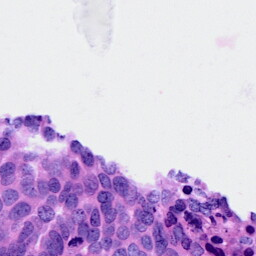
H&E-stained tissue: Ovarian